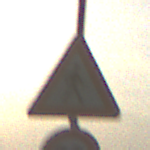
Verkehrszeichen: FussgaengerLinks
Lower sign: Geschwindigkeit90
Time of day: SunriseSunset
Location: Outdoor (Special)
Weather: Clear
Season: NotSpecified
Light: Natural